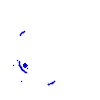
Particle: electron